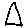
Label: triangle